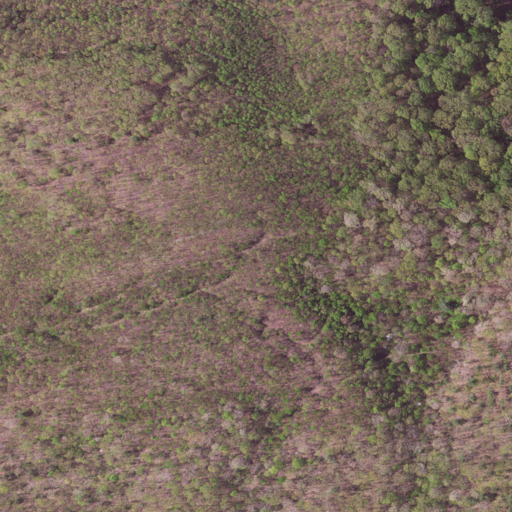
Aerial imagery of mountain in Virginia named Henley Mountain containing deciduous forest and mixed forest